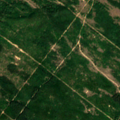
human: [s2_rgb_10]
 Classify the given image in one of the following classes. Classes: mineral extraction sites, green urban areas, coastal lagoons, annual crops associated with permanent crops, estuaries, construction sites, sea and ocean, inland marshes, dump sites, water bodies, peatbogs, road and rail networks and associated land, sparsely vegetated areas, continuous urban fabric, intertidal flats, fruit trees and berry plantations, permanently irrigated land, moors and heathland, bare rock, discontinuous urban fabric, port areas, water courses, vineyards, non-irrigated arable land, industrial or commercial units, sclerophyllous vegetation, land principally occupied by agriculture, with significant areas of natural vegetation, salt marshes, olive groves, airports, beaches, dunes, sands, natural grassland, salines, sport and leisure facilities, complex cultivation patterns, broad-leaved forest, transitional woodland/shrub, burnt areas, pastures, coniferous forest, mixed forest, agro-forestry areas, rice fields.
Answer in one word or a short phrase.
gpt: broad-leaved forest, mixed forest, transitional woodland/shrub